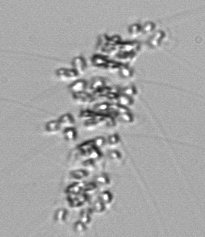
Label: Chaetoceros_didymus_TAG_external_flagellate